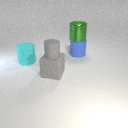
large gray rubber cube in front of large cyan rubber cylinder